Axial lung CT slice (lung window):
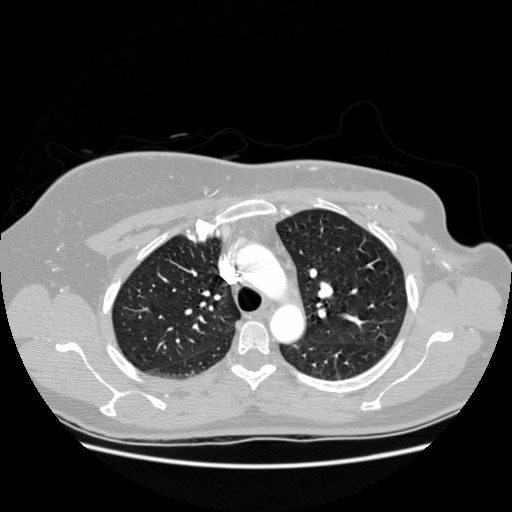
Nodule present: no